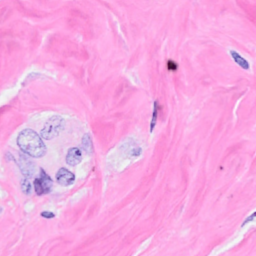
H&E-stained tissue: Breast